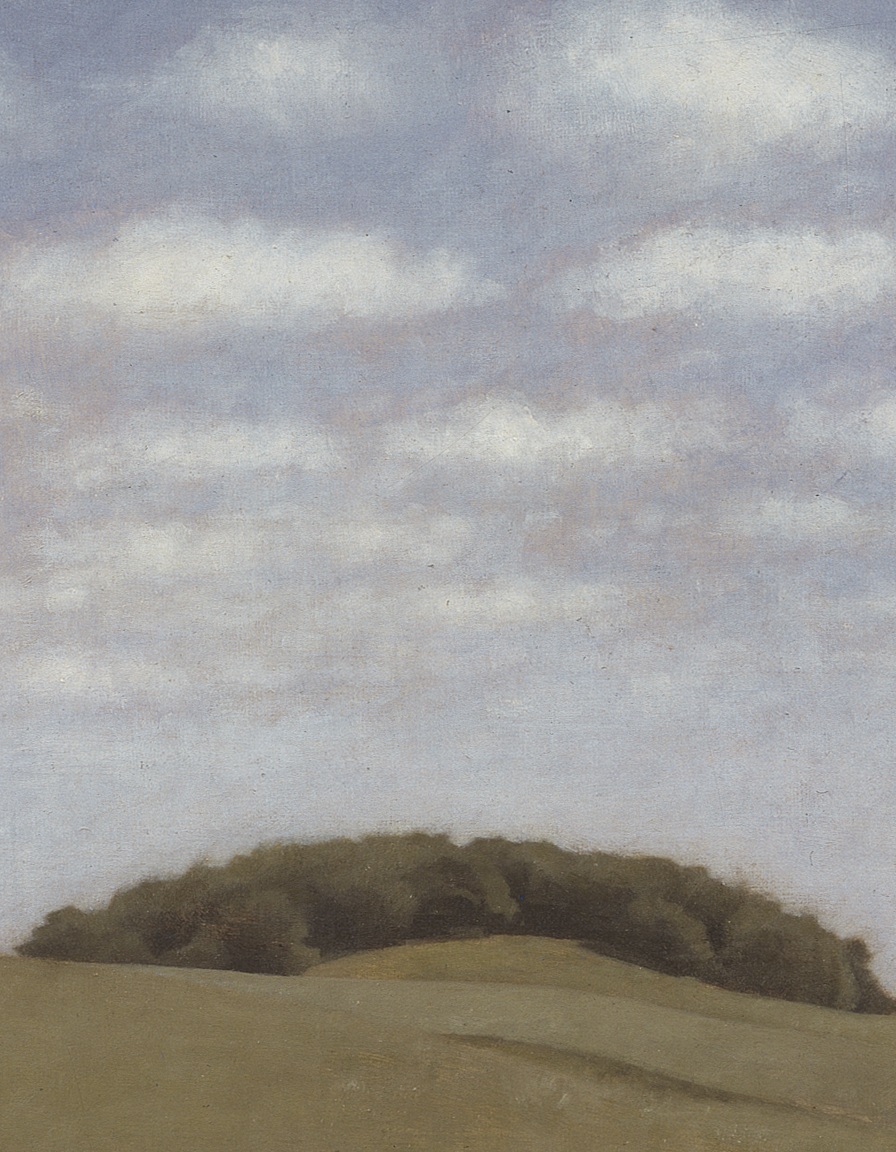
landscape painting, wide, overcast daylight, cluster of dark trees crowning rounded hill above gently rolling fields pale blue sky with rows of white clouds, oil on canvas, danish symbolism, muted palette